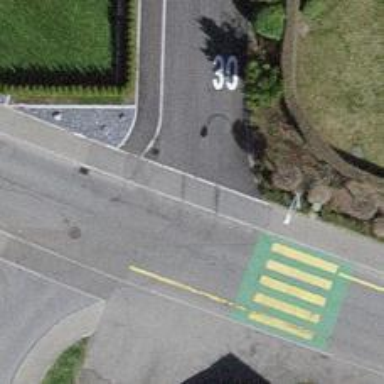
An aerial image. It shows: Unmarked road crossing.